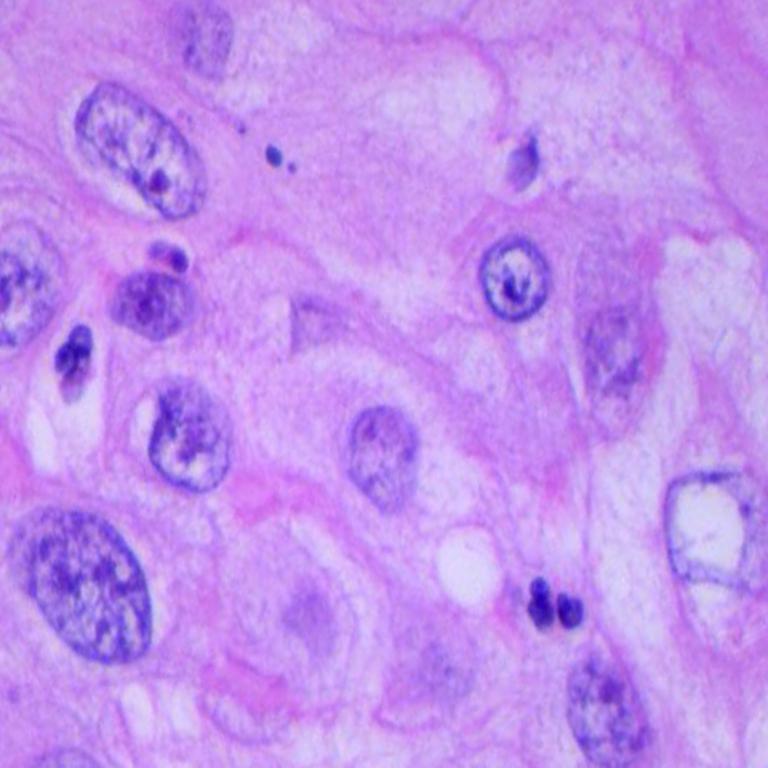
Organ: lung
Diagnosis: squamous carcinomas